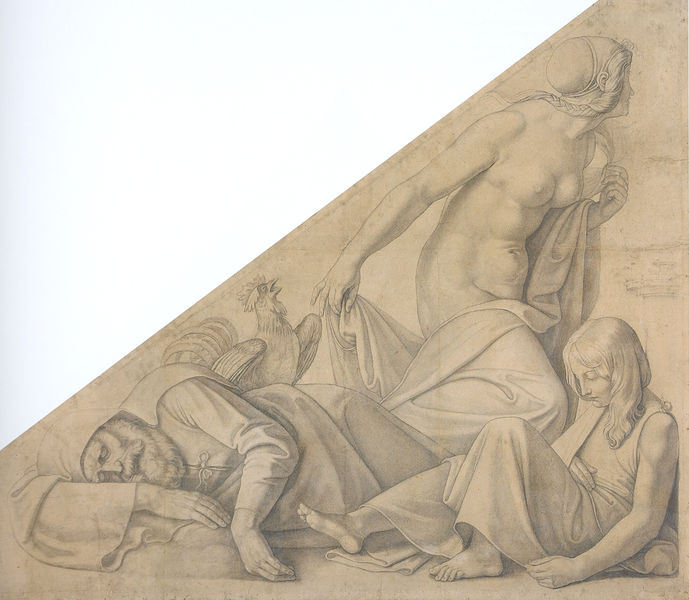
Titel: Eos, Tithonos und Memnon
Künstler: Peter Cornelius
Standort: Berlin
Institution: Alte Nationalgalerie
Schlagwörter: akt, felsen, flügel, fuß, hand, körper, mann, nackt, schatten, schlaf, weiß, dreieck, frauen, menschen, mädchen, sitzen, ausschnitt, brust, busen, frau, frisur, frisuren, grau, kleid, kreide, profil, schwarz, skizze, zeichnung, blick, tuch, haube, schleife, alt, bart, jung, arm, arme, falten, halten, stehen, stein, vollbart, hände, öl, morgen, gehen, gewand, haare, mantel, sitzend, stoff, decke, drei, familie, gewänder, kind, klassizismus, mutter, tochter, vater, locke, locken, renaissance, schräg, brüste, füße, papier, ruhe, frauenakt, liegen, schlafen, schlafend, schnabel, alter mann, studie, kamm, giebel, rast, grisaille, romantik, jugendstil, zopf, bauch, liegend, flucht, foto, barfuss, greis, krank, augen zu, radierung, schwarzweiß, bleistift, allegorie, entwurf, zwickel, fragment, karton, aufstehen, entspannung, geflochten, müde, weggehen, mönch, schräge, nackte frau, fresko, hahn, huhn, vorlage, töchter, schlagen, schlafender, krähen, abgeschnitten, kaputze, kapuze, michelangelo, vorzeichnung, da vinci, schlinge, schalfen, silberstift, erschöpfung, carolsfeld, kritzelei, aufwachen, aufgewacht, fußsole, loth, vorzeichung, wecken, peter cornelius, drei figuren, schleiße, dreiek, schlafender mann, rahn, wegdrehend